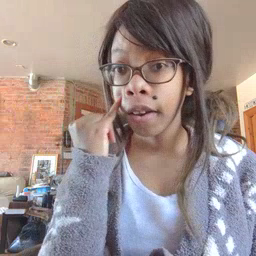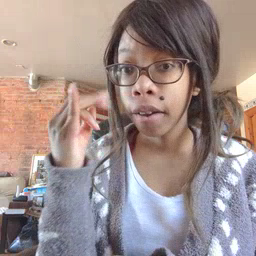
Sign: if